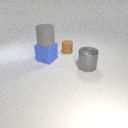
large gray metal cylinder in front of small brown rubber cylinder